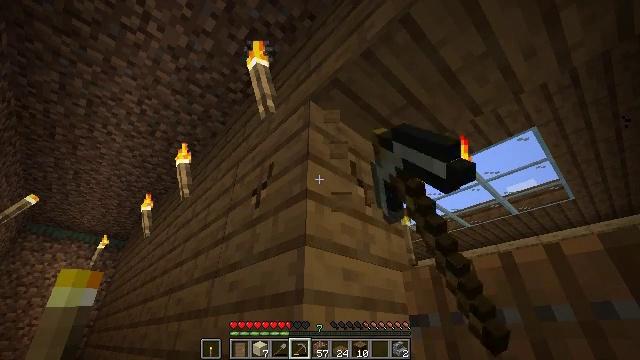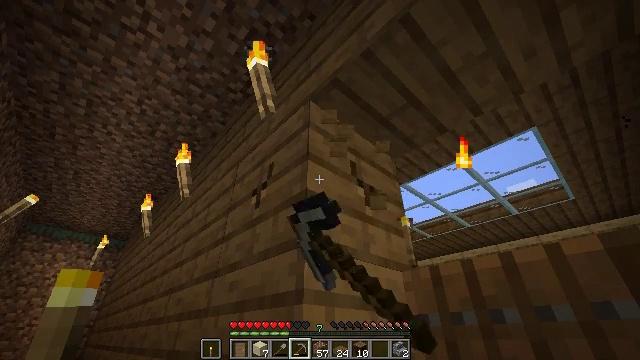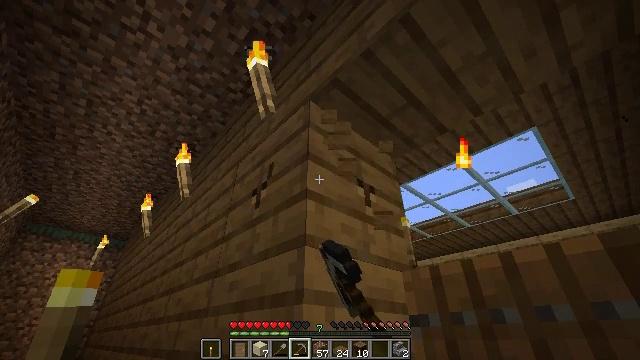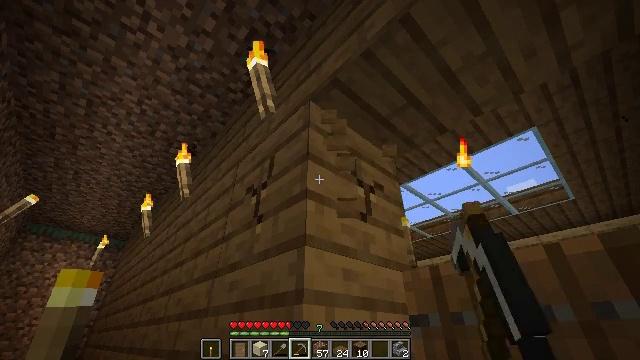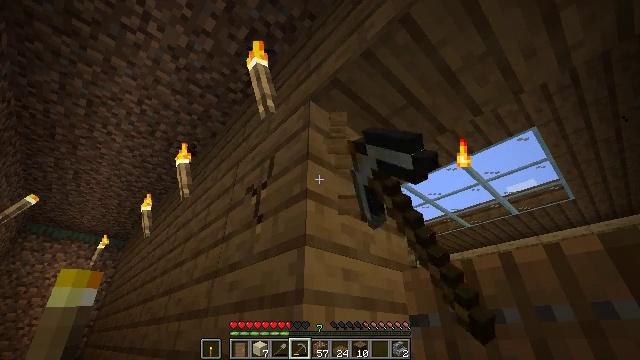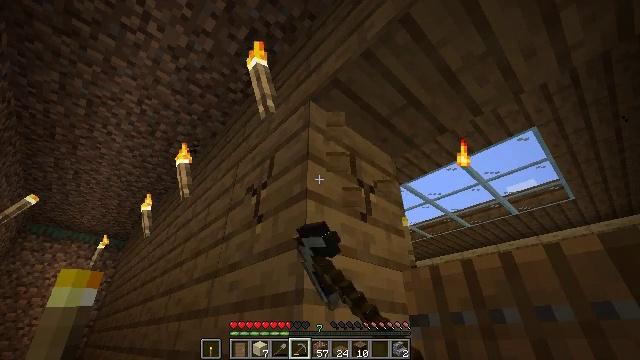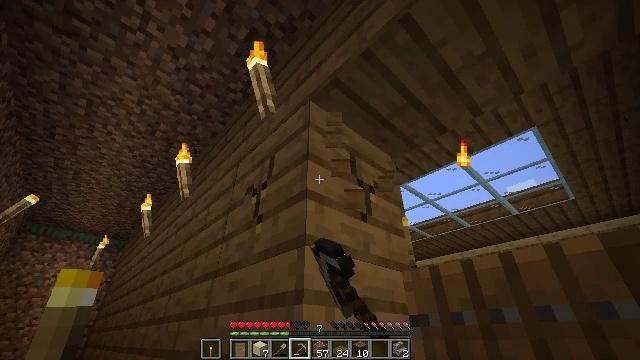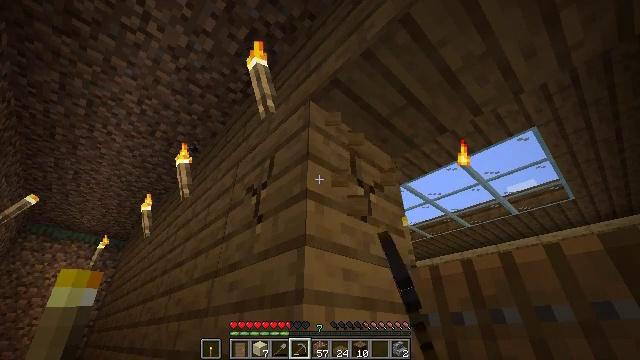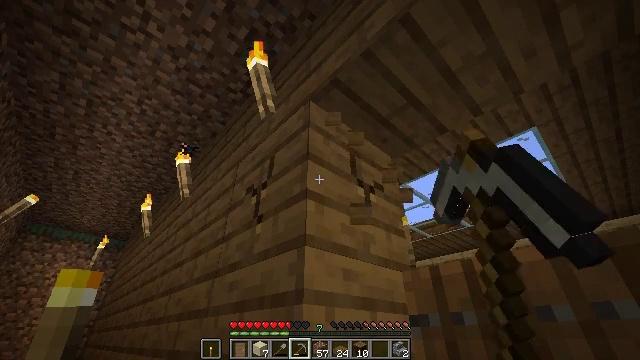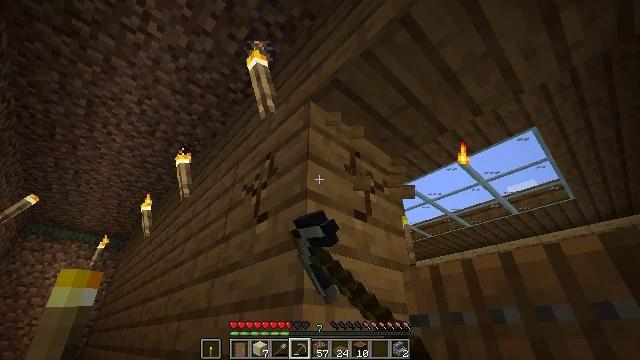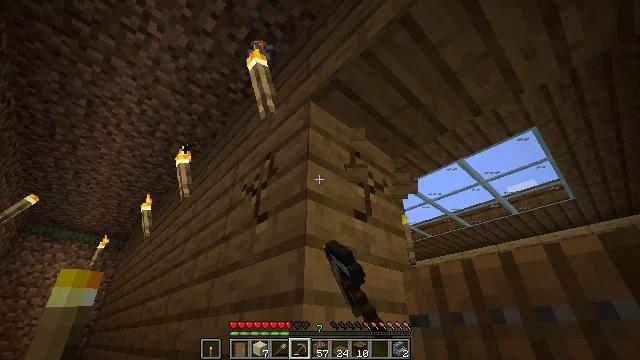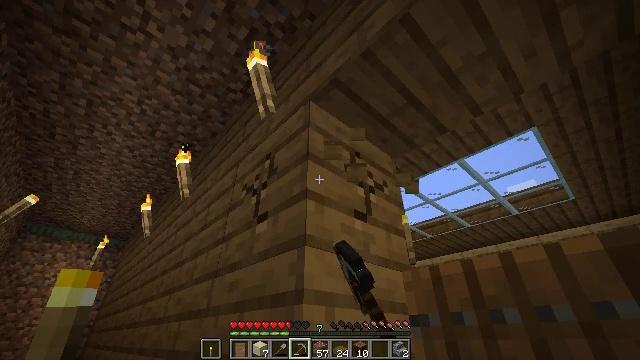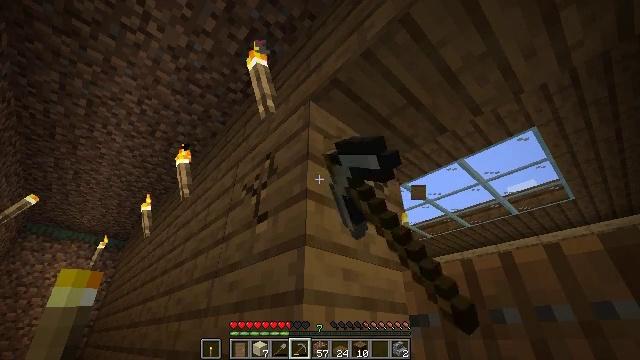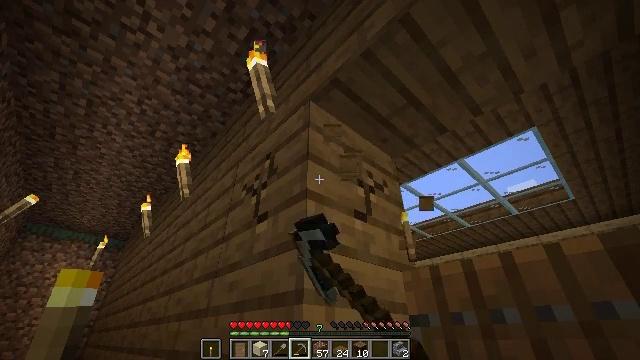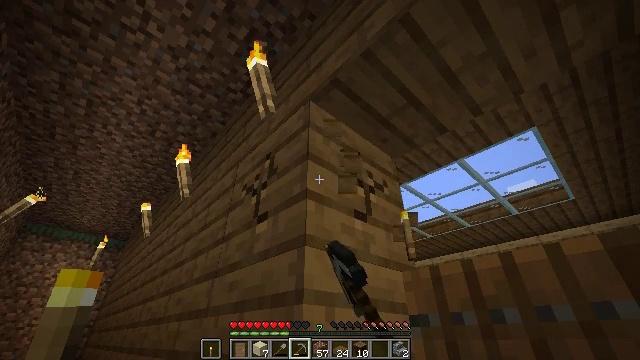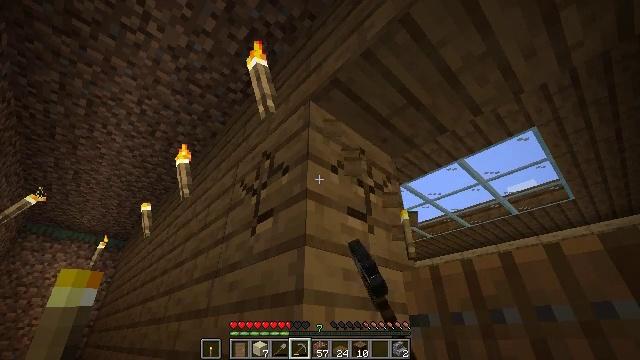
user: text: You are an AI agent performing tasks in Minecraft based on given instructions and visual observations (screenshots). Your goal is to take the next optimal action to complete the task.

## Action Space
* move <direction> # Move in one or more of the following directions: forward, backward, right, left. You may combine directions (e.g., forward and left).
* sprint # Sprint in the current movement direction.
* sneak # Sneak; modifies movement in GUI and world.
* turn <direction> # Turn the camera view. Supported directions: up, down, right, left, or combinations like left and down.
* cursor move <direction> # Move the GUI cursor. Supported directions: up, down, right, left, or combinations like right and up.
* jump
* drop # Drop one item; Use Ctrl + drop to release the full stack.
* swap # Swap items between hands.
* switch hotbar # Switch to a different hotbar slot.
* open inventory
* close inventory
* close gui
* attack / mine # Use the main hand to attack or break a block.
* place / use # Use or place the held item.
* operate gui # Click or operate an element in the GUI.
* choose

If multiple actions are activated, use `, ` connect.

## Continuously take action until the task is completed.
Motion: motion action
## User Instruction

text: Harvest spruce planks for building.
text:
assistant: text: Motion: attack / mine
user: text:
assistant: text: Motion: attack / mine
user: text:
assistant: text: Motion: attack / mine
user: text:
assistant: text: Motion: attack / mine
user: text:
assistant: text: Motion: attack / mine
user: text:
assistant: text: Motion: attack / mine
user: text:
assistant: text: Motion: attack / mine
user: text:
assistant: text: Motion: attack / mine
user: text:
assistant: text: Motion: attack / mine
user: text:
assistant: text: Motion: attack / mine
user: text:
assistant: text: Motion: attack / mine
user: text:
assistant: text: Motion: attack / mine
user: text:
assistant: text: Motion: attack / mine
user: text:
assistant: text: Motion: attack / mine
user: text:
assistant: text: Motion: attack / mine
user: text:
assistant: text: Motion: attack / mine
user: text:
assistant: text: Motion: attack / mine
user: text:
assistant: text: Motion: attack / mine
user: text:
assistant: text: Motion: attack / mine
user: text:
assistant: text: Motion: attack / mine
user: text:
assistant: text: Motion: attack / mine
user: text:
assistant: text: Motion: attack / mine
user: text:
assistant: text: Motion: attack / mine
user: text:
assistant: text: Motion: attack / mine
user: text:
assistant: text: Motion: attack / mine
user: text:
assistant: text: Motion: attack / mine
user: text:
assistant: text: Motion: attack / mine
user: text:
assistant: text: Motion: attack / mine
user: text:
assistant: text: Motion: attack / mine
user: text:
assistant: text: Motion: attack / mine